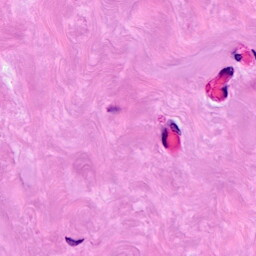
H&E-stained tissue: Breast